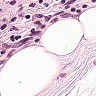
Metastatic tissue present: yes